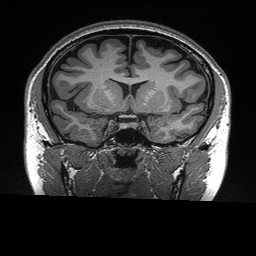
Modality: T1w
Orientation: sagittal
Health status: healthy
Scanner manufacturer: siemens
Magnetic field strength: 3 T
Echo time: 0.00298 s